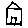
Label: house